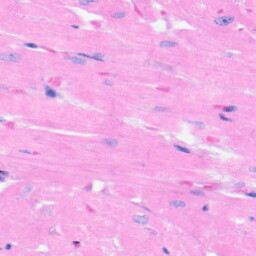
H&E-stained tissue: Heart